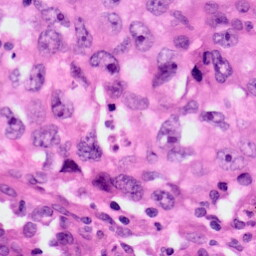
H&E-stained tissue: Lung